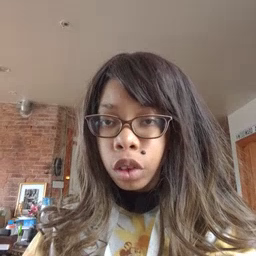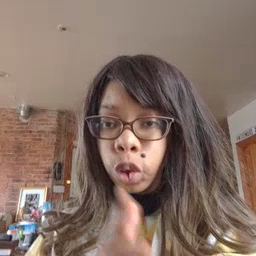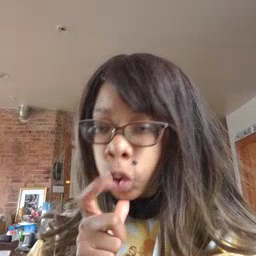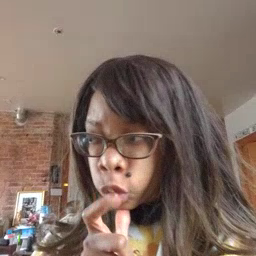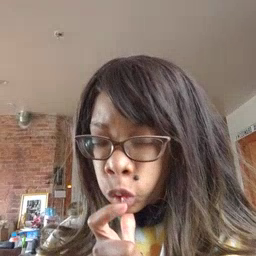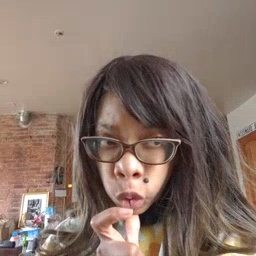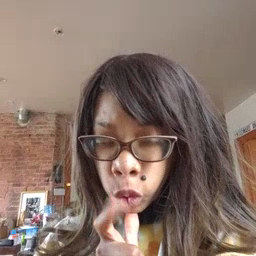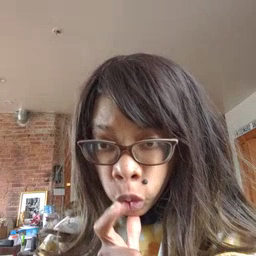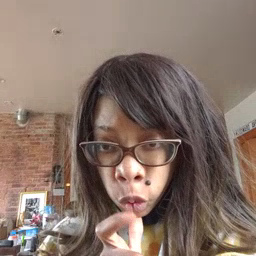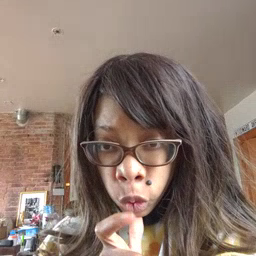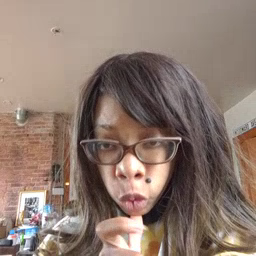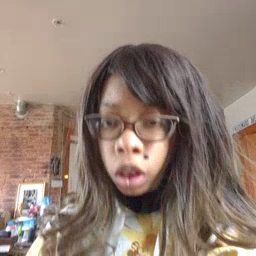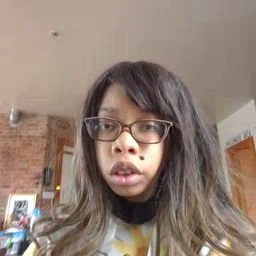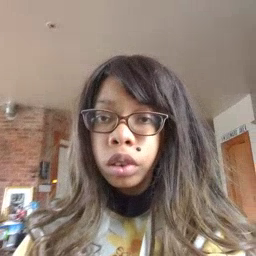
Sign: who